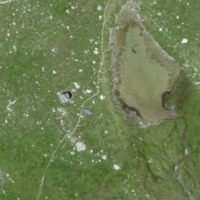
EUNIS habitat code: 26
Species observed at this site:
Eriophorum scheuchzeri